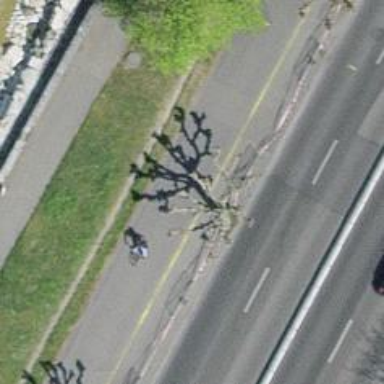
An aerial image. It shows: Urban tree adds touch of nature to the surroundings.